Aerial crown-view tile of a tropical tree (Barro Colorado Island, Panama), acquired 20250715:
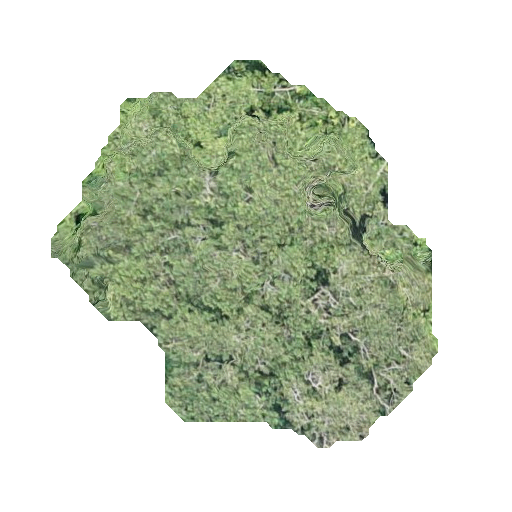
Species: Calophyllum longifolium
GBIF accepted scientific name: Calophyllum longifolium
Crown area: 145.908 m²